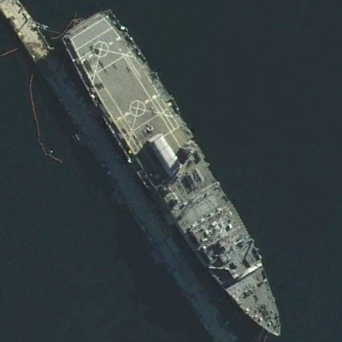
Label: combat